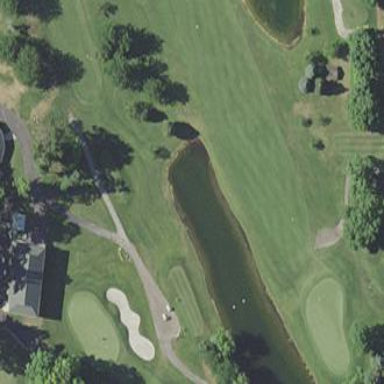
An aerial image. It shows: Water hazard on golf course.